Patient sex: M
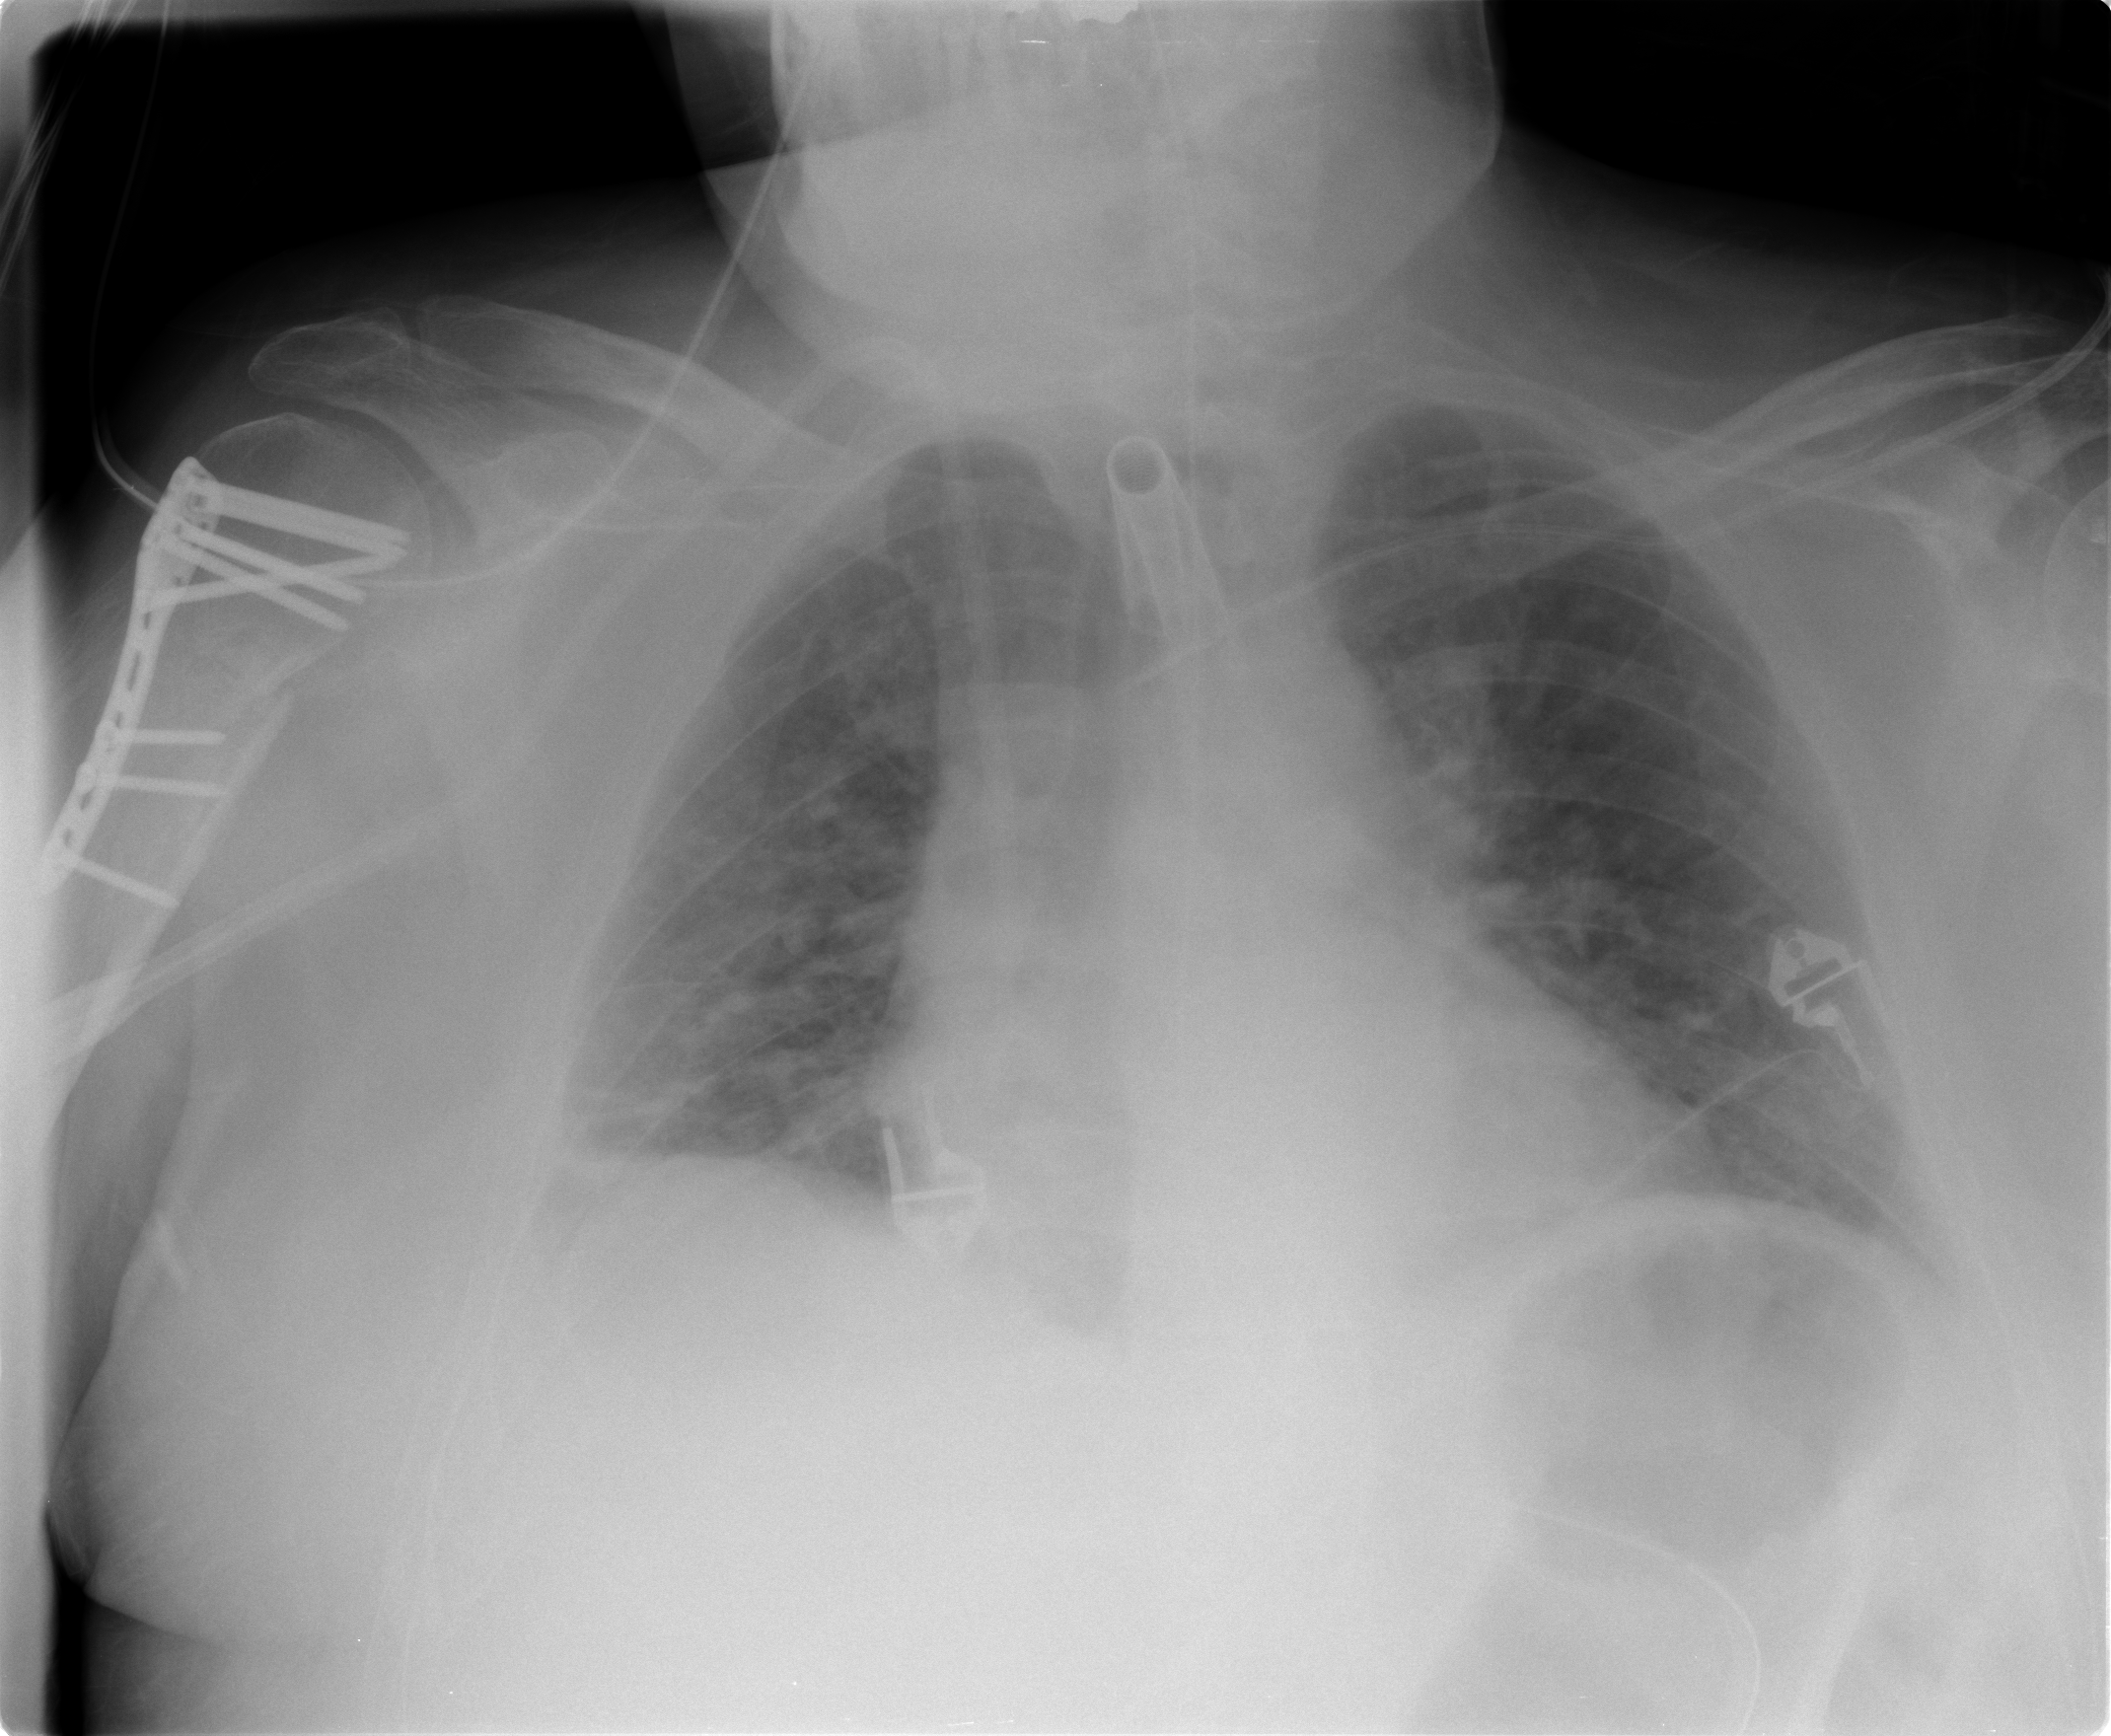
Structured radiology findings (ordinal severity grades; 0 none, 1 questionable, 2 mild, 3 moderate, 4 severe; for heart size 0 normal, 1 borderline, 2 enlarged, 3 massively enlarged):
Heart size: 0
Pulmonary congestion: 2
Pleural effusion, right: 2
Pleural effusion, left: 2
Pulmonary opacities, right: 1
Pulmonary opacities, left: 1
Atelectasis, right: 2
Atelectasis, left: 2